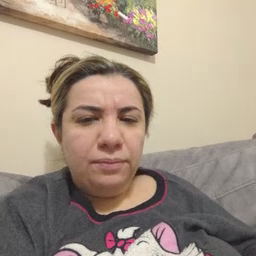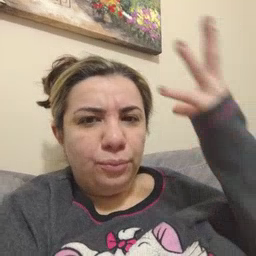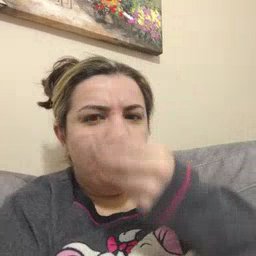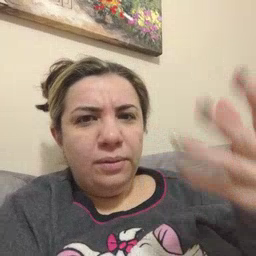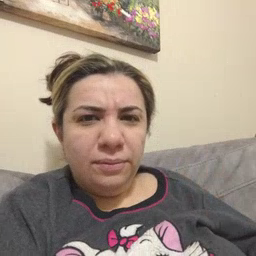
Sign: pretty